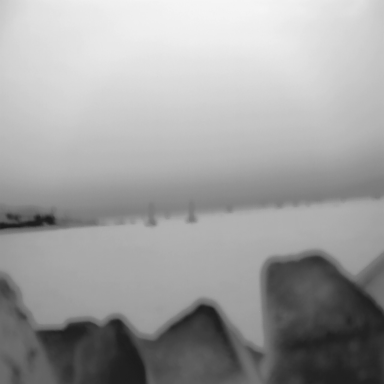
There are two sailboats in the infrared image.